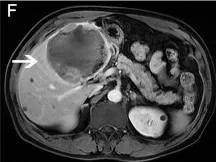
Abdominal magnetic resonance imaging (MRI)/computed tomography (CT) scans before and after apatinib therapy. Before apatinib treatment, a CT scan showed a mass with cystic and solid masses. Venous phase.
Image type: radiology (mri)